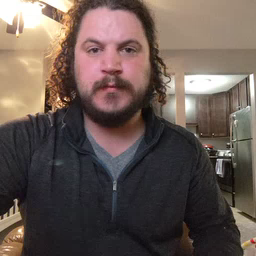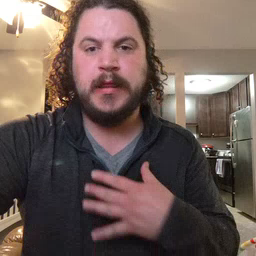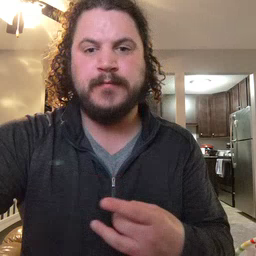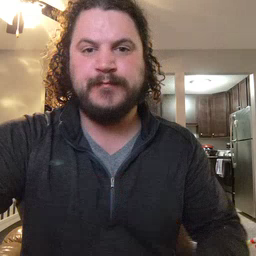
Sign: like